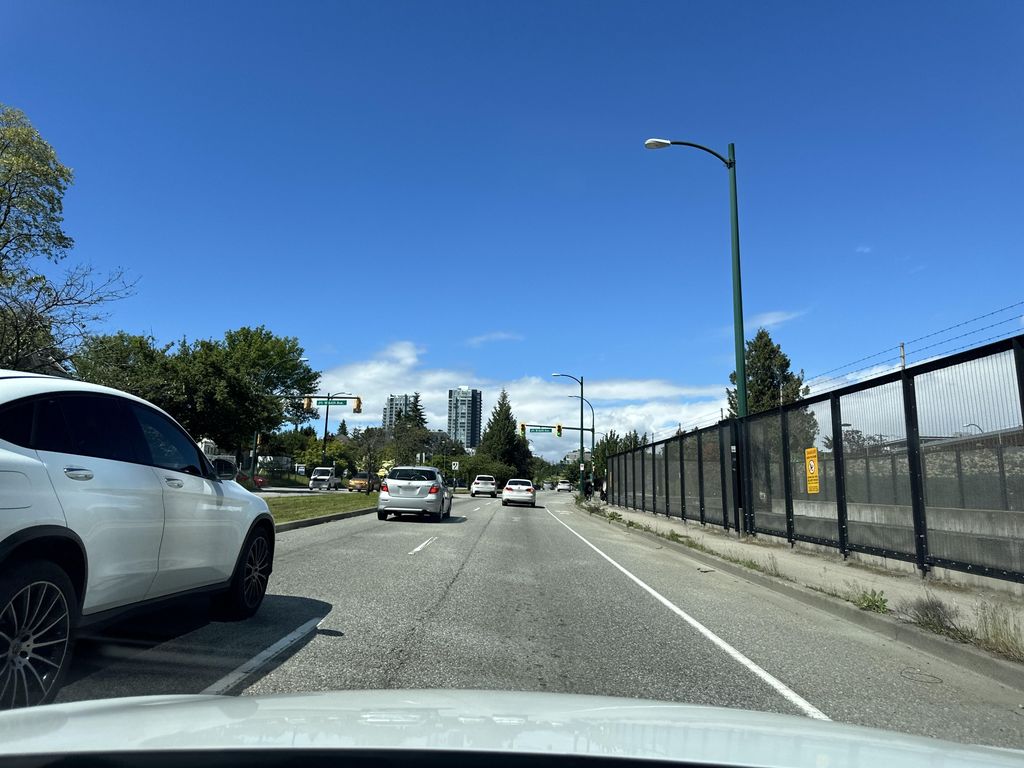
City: vancouver